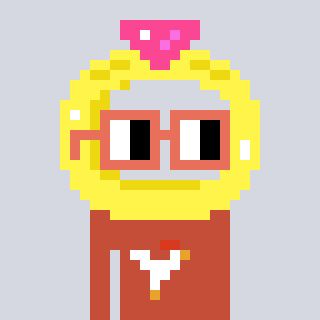
a pixel art character with square orange glasses, a ring-shaped head and a rust-colored body on a cool background